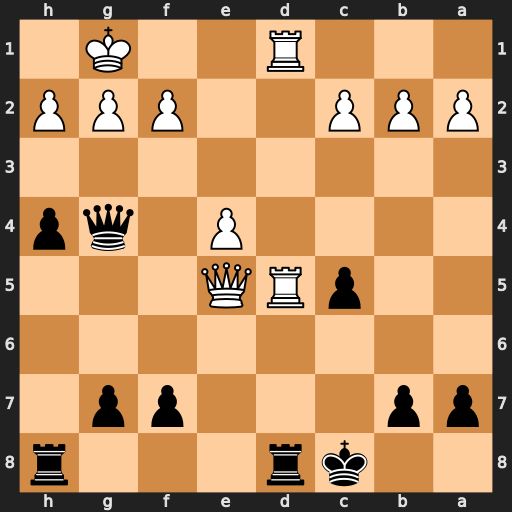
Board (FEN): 2kr3r/pp3pp1/8/2pRQ3/4P1qp/8/PPP2PPP/3R2K1
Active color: b
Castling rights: -
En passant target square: -
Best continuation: Qxd1+ Rxd1 Rxd1#